Question: I have one DB Table named final_mark and it contains student test marks in question wise.This is my table structure.

And this is my C# struct and created the array of my struct
'''
struct finalMarks
{
public string studId;
public Dictionary<string, int> Ques_Mark;
};
private finalMarks[] finalMark;
'''
So, Now i want to store data from the table into this struct in stud_id wise...
for example,
'''
my finalMark[0].studId="s1"
finalMark[0].Ques_Mark should contain following elements
"q1"->8
"q5"->6
'''
like that my 'finalMark[1]' contains the details of 'stud_id "s2"'...
Is this possible to write a query using groupby or some other functions in sql(MYSQL)?
please suggest me a way to get this...
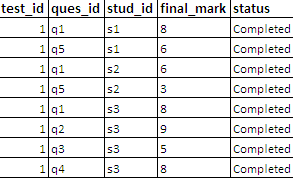
Answer: To get the data from the database using SQL, you'd just need a query like one of these.
'''
-- All the final marks for one student on one test.
select ques_id, final_mark
from final_mark
where test_id = 1 and stud_id = 's1';
'''
There's no hint in your data or your description that it makes sense to add the final_marks together. (Imagine you were recording temperature. It doesn't make sense to add 20 degrees to 15 degrees.) But if it make sense, you can get the total final marks for each test and each student like this.
'''
select test_id, stud_id, sum(final_mark) sum_of_final_mark
from final_mark
group by test_id, stud_id
'''